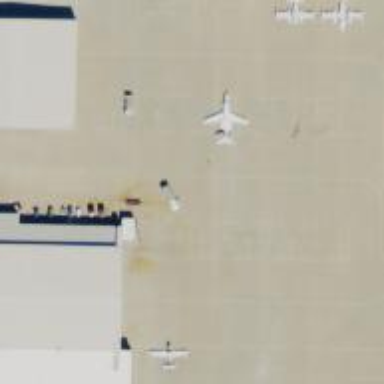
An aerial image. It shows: Apron at the airport.